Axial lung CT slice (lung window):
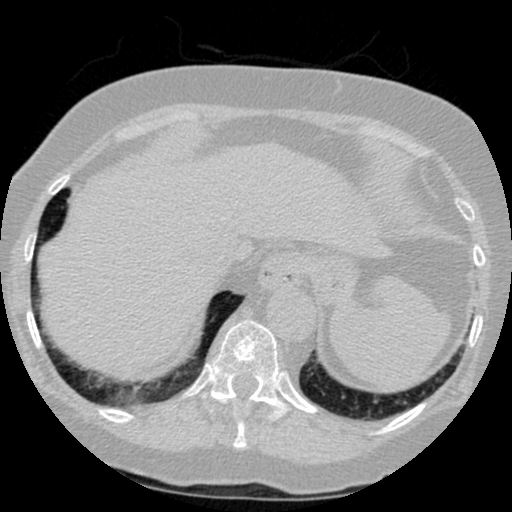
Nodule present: no